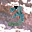
Label: 3